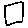
Label: square